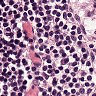
Metastatic tissue present: no